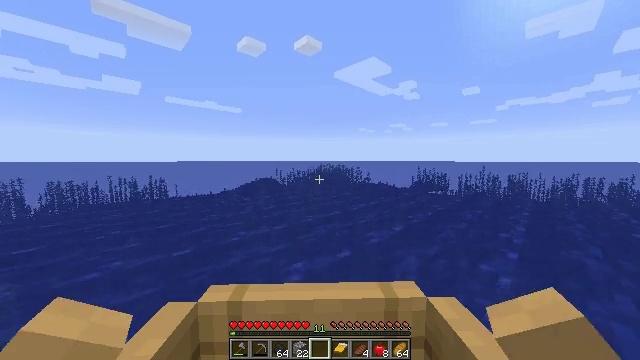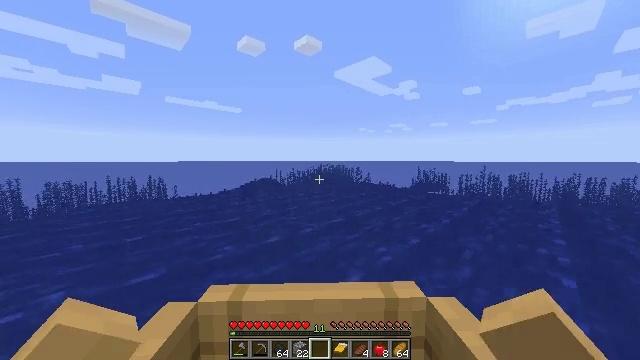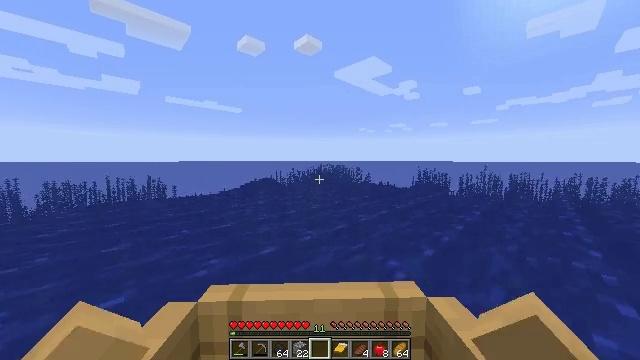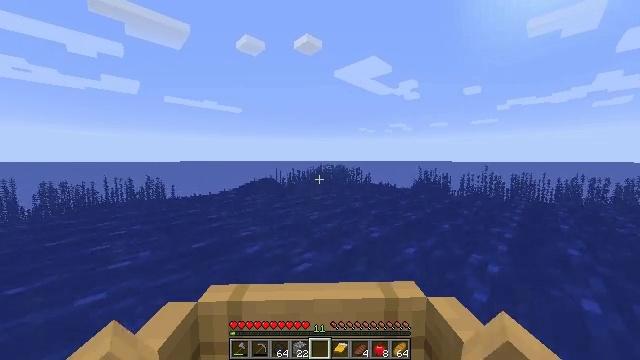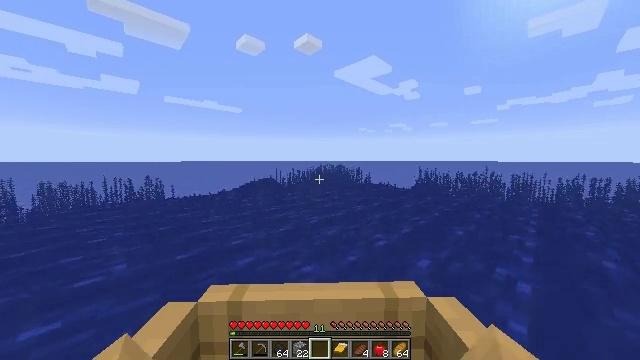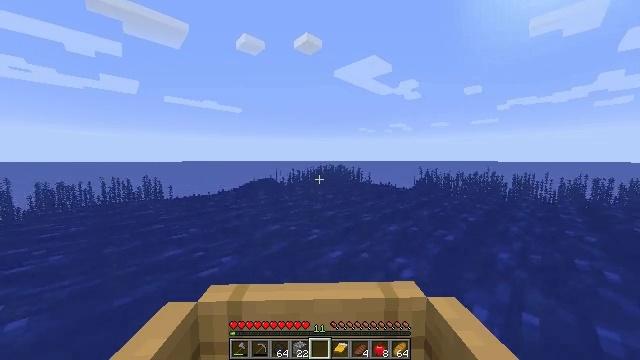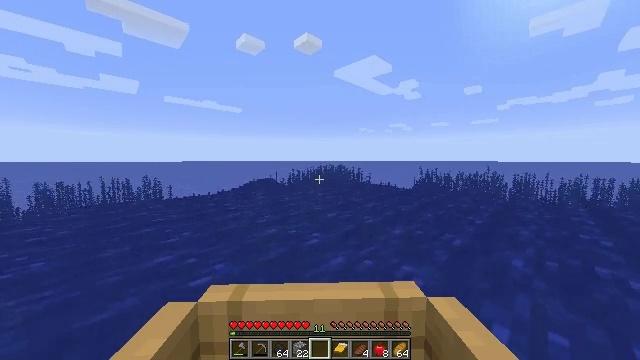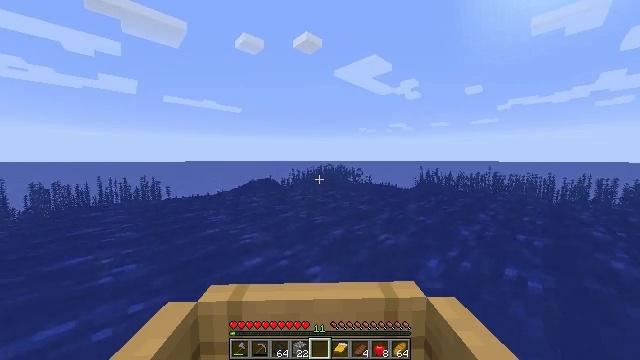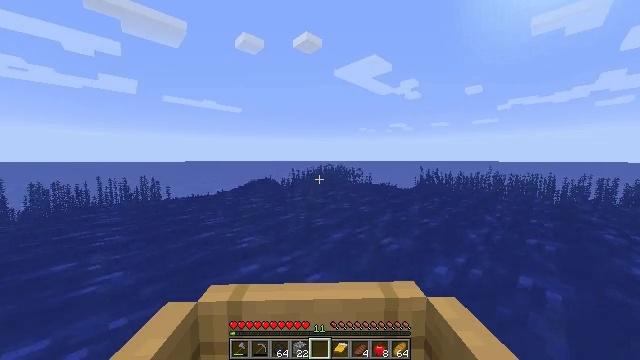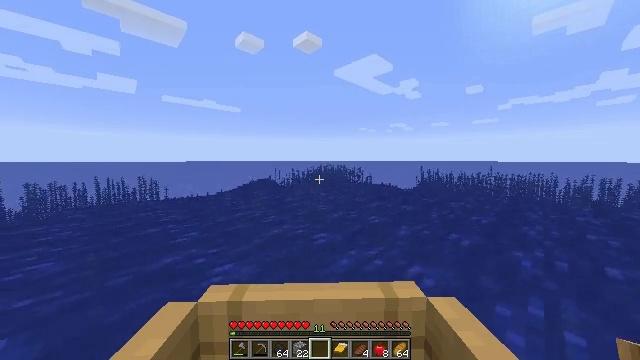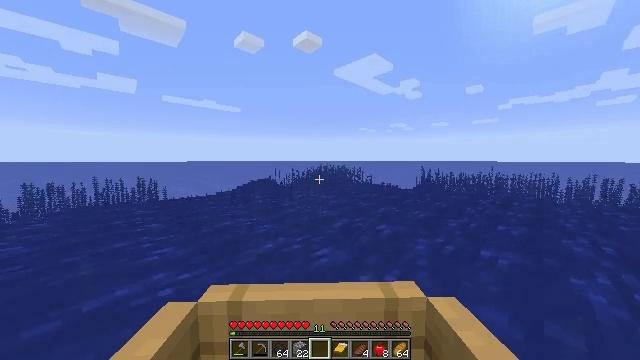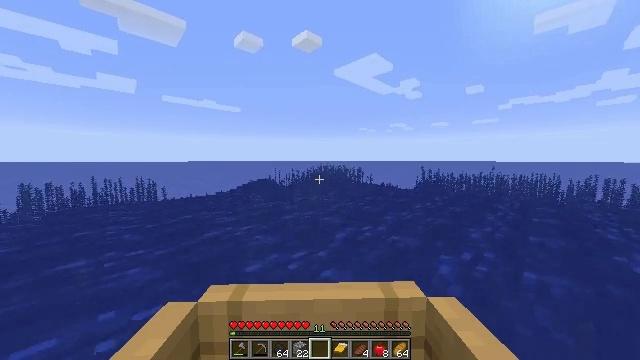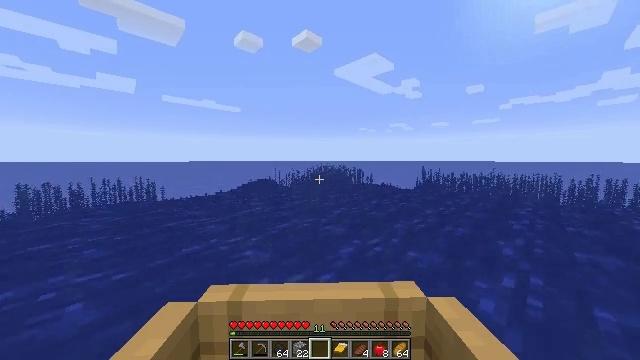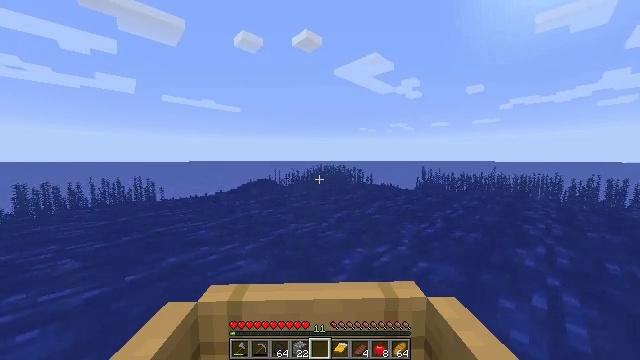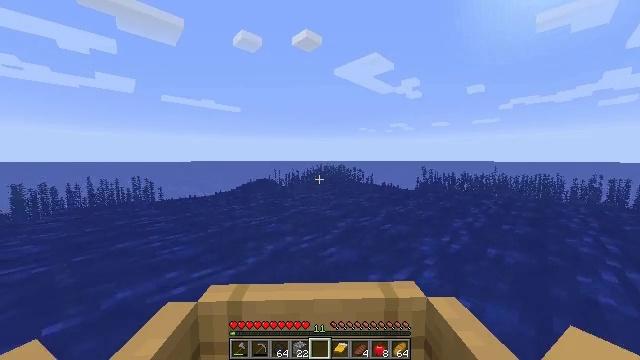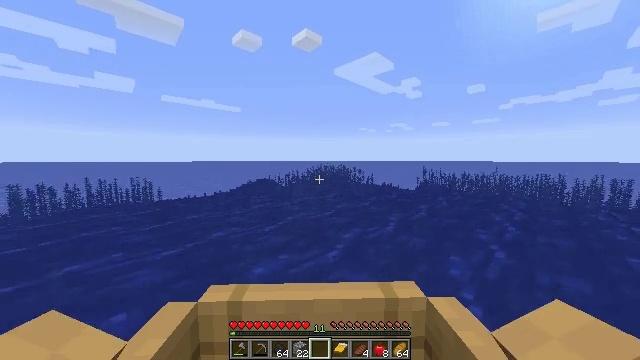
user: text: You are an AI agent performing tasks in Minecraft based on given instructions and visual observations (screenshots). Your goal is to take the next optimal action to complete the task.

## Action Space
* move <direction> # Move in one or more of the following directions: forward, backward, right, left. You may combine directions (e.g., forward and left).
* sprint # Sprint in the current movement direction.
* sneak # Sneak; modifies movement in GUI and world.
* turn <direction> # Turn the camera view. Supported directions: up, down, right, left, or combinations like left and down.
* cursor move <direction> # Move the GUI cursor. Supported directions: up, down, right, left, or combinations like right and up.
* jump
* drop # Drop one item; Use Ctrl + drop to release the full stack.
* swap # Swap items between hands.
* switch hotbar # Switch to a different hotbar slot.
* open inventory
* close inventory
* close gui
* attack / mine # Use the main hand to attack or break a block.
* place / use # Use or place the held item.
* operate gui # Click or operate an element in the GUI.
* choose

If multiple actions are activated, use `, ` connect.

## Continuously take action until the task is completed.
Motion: motion action
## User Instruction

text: Gather tall seagrass in the ocean.
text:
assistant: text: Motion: move forward, sprint
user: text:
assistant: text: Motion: move forward, sprint
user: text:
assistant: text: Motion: move forward, sprint
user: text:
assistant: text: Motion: move forward, sprint
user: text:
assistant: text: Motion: move forward, sprint
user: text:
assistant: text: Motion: move forward, sprint
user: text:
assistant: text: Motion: move forward, sprint
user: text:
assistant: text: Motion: move forward, sprint
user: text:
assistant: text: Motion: move forward, sprint
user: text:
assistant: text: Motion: move forward, sprint
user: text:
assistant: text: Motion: move forward, sprint
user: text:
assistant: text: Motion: move forward, sprint
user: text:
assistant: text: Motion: move forward, sprint
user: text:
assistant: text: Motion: move forward, sprint
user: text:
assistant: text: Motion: move forward, sprint
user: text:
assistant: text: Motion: move forward, sprint
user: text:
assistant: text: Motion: move forward, sprint
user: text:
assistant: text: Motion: move forward, sprint
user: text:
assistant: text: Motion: move forward, sprint
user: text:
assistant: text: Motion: move forward, sprint
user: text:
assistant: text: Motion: move forward, sprint
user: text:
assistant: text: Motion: move forward, sprint
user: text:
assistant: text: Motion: move forward, sprint
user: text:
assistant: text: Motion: move forward, sprint
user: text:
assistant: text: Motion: move forward, sprint
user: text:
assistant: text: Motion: move forward, sprint
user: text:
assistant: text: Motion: move forward, sprint
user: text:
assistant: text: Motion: move forward, sprint
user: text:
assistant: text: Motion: move forward, sprint
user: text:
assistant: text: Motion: move forward, sprint